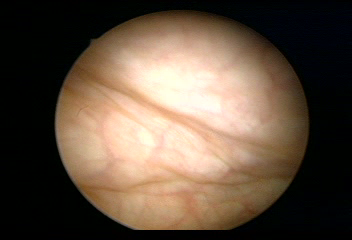
Modality: WLC
Class: Normal mucosa
Bladder cancer association: No